Interaction volume radius: 10 \u00c5
Interaction volume height: 10 \u00c5
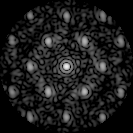
Disorder parameter: 0.4266